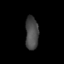
Tissue: skin
Cell type: Others
Senescence score: 0.7588
Nuclear area (px): 429
Mean DAPI intensity: 72.364